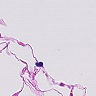
Metastatic tissue present: no